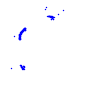
Particle: kaon